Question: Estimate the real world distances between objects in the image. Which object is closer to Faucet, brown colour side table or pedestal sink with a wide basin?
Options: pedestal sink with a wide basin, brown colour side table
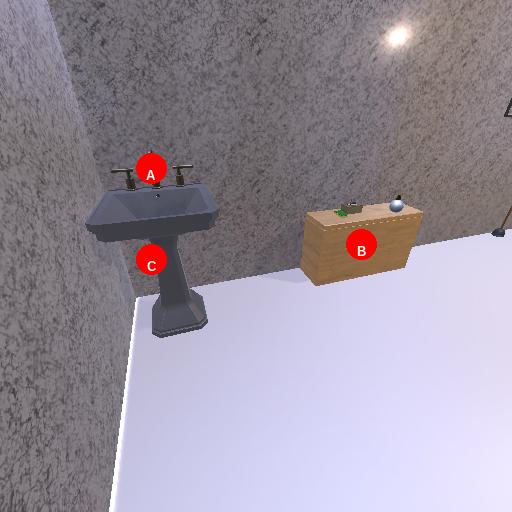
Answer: pedestal sink with a wide basin